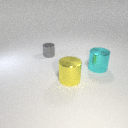
large yellow metal cylinder in front of small gray metal cylinder